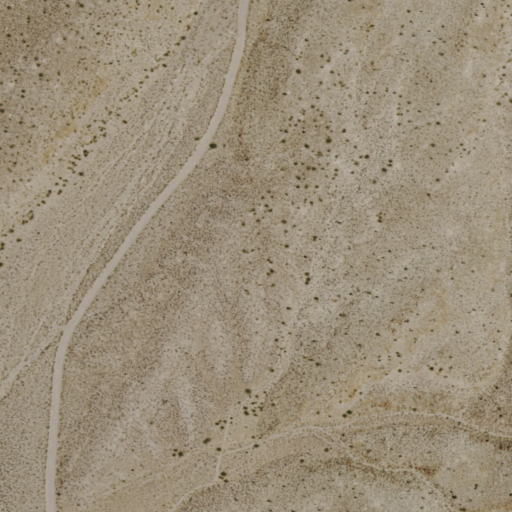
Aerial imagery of valley in Nevada named Eightmile Valley containing only shrub